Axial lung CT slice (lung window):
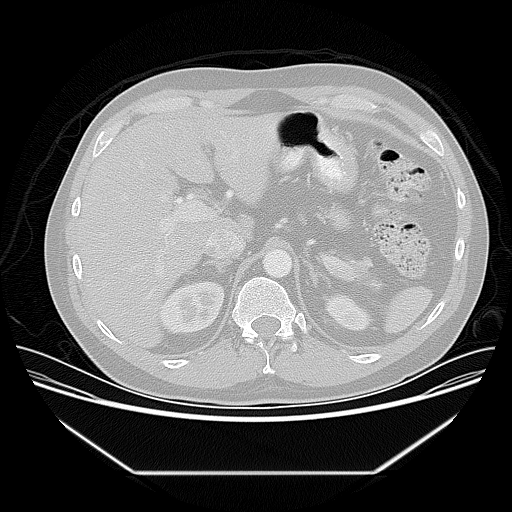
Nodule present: no